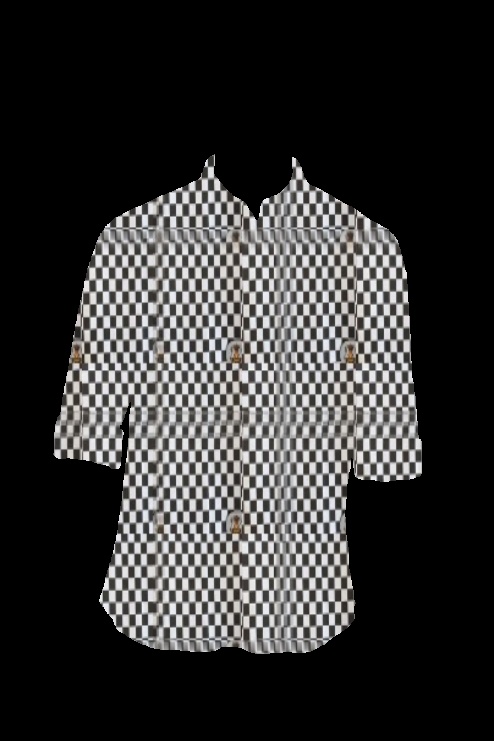
black check shirt